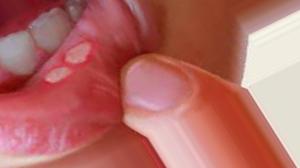
Condition: Mouth Ulcer